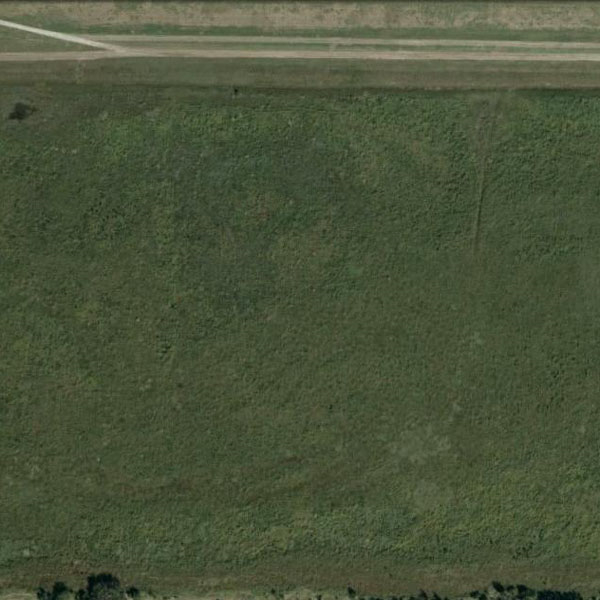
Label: Meadow